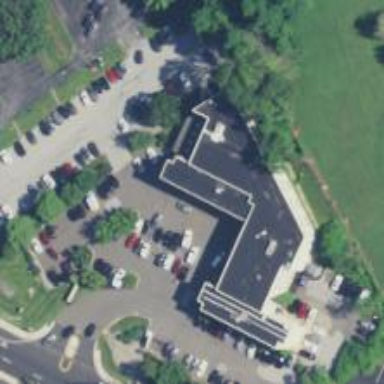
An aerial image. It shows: Clinic building offering healthcare services.